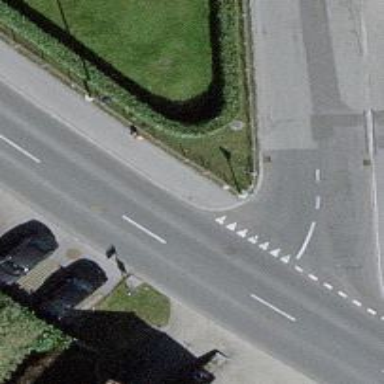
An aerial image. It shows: Public transport stop position.